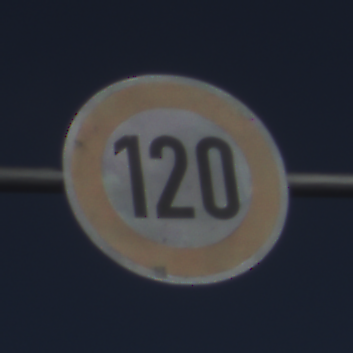
Verkehrszeichen: Geschwindigkeit120
Umgebung: Outdoor, Nature
Tageszeit: MorningAfternoon
Wetter: PartlyCloudy
Licht: Natural
Jahreszeit: NotSpecified
Kontrast: HighContrast